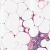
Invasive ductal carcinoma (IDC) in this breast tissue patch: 0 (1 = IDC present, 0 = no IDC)